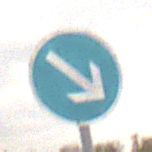
Verkehrszeichen: VorgeschriebeneVorbeifahrtRechts
Umgebung: Outdoor, Nature
Tageszeit: MorningAfternoon
Wetter: Overcast
Licht: Natural
Jahreszeit: NotSpecified
Kontrast: LowContrast